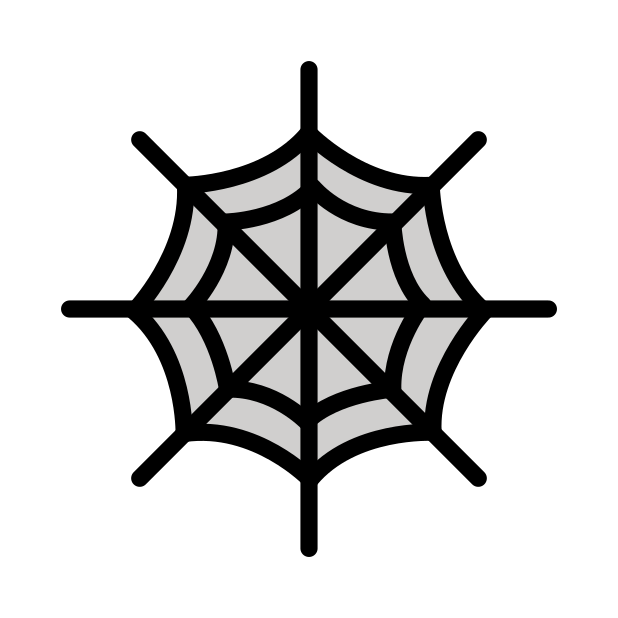
Emoji: 🕸
Name: spider web
Unicode: 0x1f578